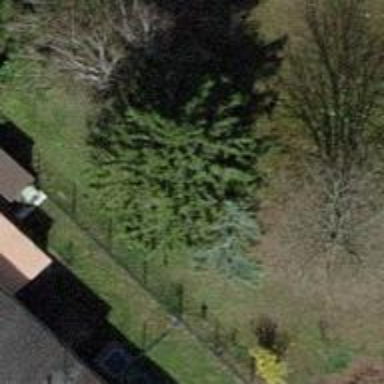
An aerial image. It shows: Evergreen tree with needle-leaved leaves.